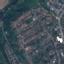
Land use / land cover: Residential